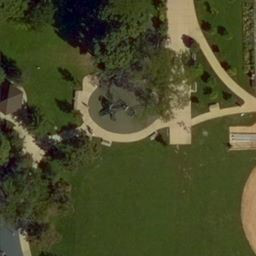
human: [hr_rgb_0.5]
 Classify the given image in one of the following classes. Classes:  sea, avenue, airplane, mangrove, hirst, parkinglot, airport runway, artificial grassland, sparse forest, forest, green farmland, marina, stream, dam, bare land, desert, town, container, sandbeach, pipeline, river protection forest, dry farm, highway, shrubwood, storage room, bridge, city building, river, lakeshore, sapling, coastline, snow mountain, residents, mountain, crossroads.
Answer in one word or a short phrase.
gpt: artificial grassland